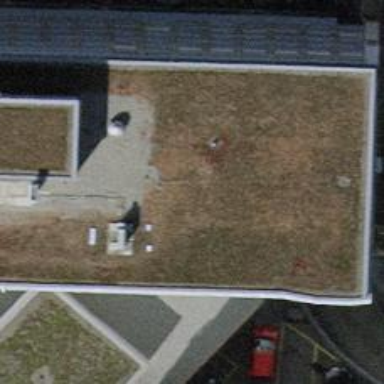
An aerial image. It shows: Commercial building.